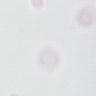
Metastatic tissue present: no